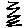
Label: zigzag